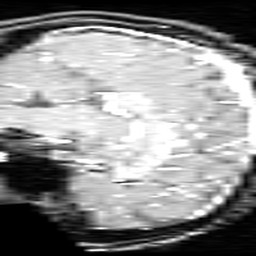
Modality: inplaneT1
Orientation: sagittal
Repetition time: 0.2 s
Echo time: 0.0036 s